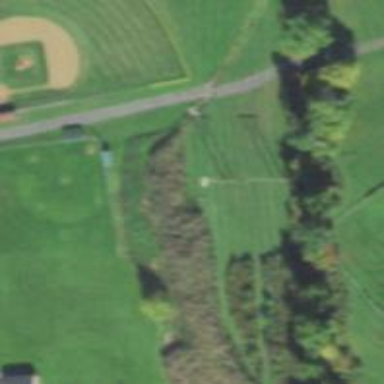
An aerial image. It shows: Disc golf tee.